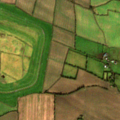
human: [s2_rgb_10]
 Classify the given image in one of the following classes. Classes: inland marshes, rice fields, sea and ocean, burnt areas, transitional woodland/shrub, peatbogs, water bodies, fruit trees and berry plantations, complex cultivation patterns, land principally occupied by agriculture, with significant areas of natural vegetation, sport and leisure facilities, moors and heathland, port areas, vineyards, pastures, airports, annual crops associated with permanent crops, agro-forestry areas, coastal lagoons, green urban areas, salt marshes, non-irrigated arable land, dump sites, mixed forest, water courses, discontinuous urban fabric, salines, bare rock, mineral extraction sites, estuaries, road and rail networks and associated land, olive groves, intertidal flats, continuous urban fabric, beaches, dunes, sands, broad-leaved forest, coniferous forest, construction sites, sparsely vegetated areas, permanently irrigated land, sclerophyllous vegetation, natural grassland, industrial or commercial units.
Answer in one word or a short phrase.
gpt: sport and leisure facilities, non-irrigated arable land, pastures